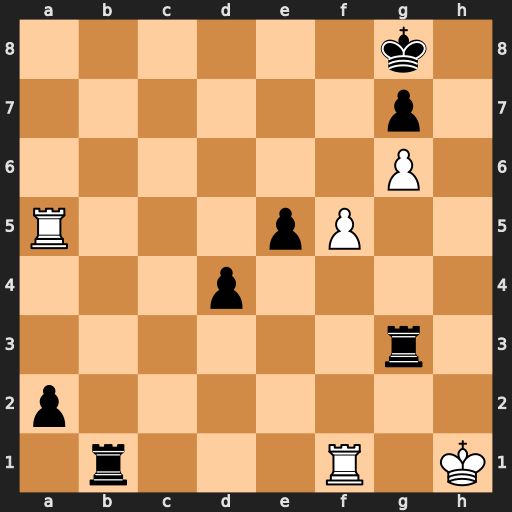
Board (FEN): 6k1/6p1/6P1/R3pP2/3p4/6r1/p7/1r3R1K
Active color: w
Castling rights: -
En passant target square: -
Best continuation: Ra8+ Rb8 Rxb8#